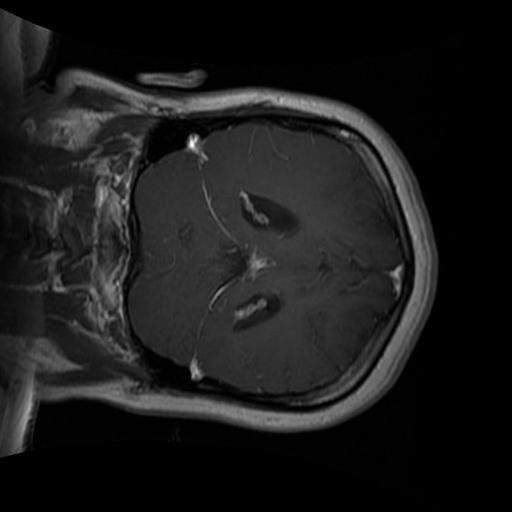
Label: brain_glioma